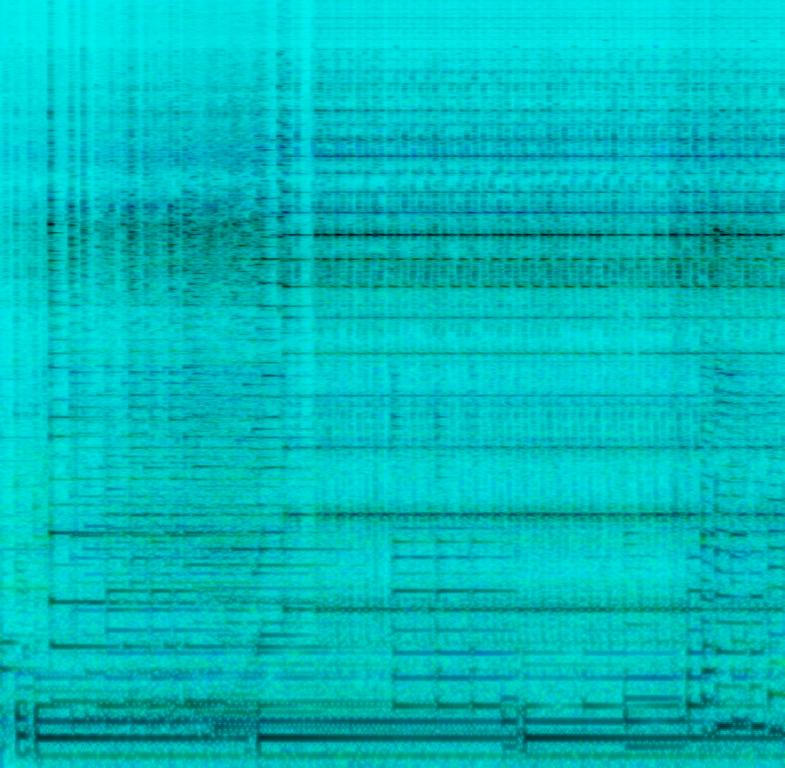
Someone is playing a harp making use of the full register. A bassline, a melody is the mid range and high repetitive note. The whole composition sounds oriental due to a lot of half notes. This song may be playing at a live concert.